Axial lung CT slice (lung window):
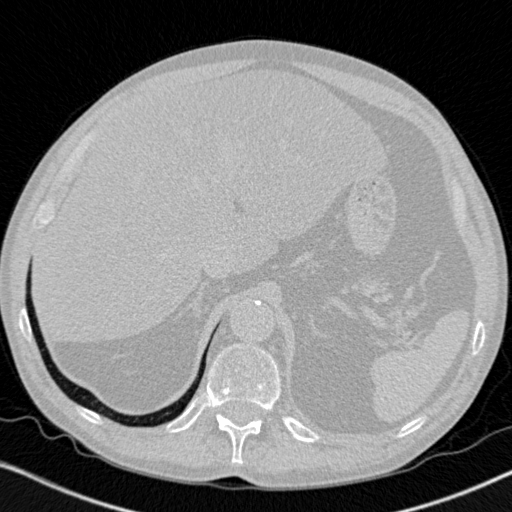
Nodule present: no